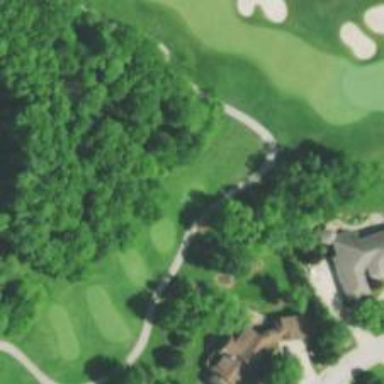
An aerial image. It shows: Golf tee on grassy land.